Interaction volume radius: 10 \u00c5
Interaction volume height: 30 \u00c5
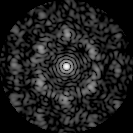
Disorder parameter: 0.7106